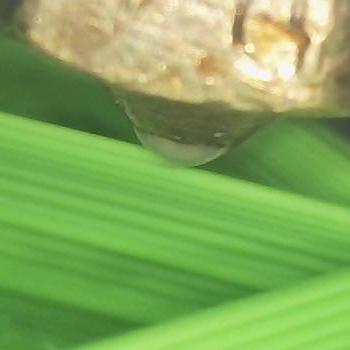
Flow rate: 62%